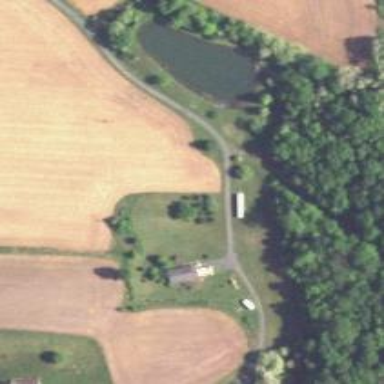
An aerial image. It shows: Driveway.